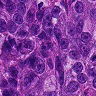
Metastatic tissue present: yes